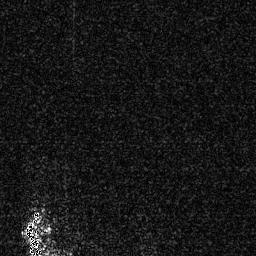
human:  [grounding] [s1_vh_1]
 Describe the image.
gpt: In the satellite image, there is  <ref>1 medium ship </ref> <box>[[8, 81, 16, 99, 0]]</box> located at bottom left.